Question:
How do I stop Notepad++ from loading all files from the past session?
Every time I open a file I have 10 other open tabs with all my past files. I don't want that. When I hit the close button I expect the program to do what I want and close it. If I wanted to save a session I would use the built in session save feature. I don't want to hit the gray x 20 times when I am done so next time I don't have a bunch of files opening and taking up memory.
I tried the -nosession parameter and that works. But it only works if I use the shortcut. It won't work if I use the right-click edit method. How do I set Notepad++ to do this?
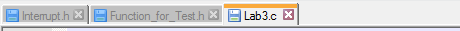
Answer: For versions 6.6+ you need to uncheck "Remember the current session for next launch" on 'Settings -> Preferences -> Backup'.

For older versions you need to uncheck "Remember the current session for next launch"
on 'Settings -> Preferences'.